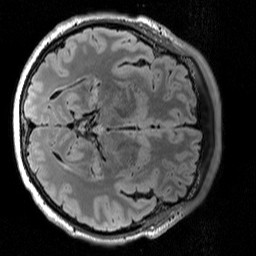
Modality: T2w
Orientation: axial
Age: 61
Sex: male
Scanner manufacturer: siemens
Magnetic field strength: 3 T
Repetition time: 5 s
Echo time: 0.386 s